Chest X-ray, AP view. Patient: 38 years old, sex F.
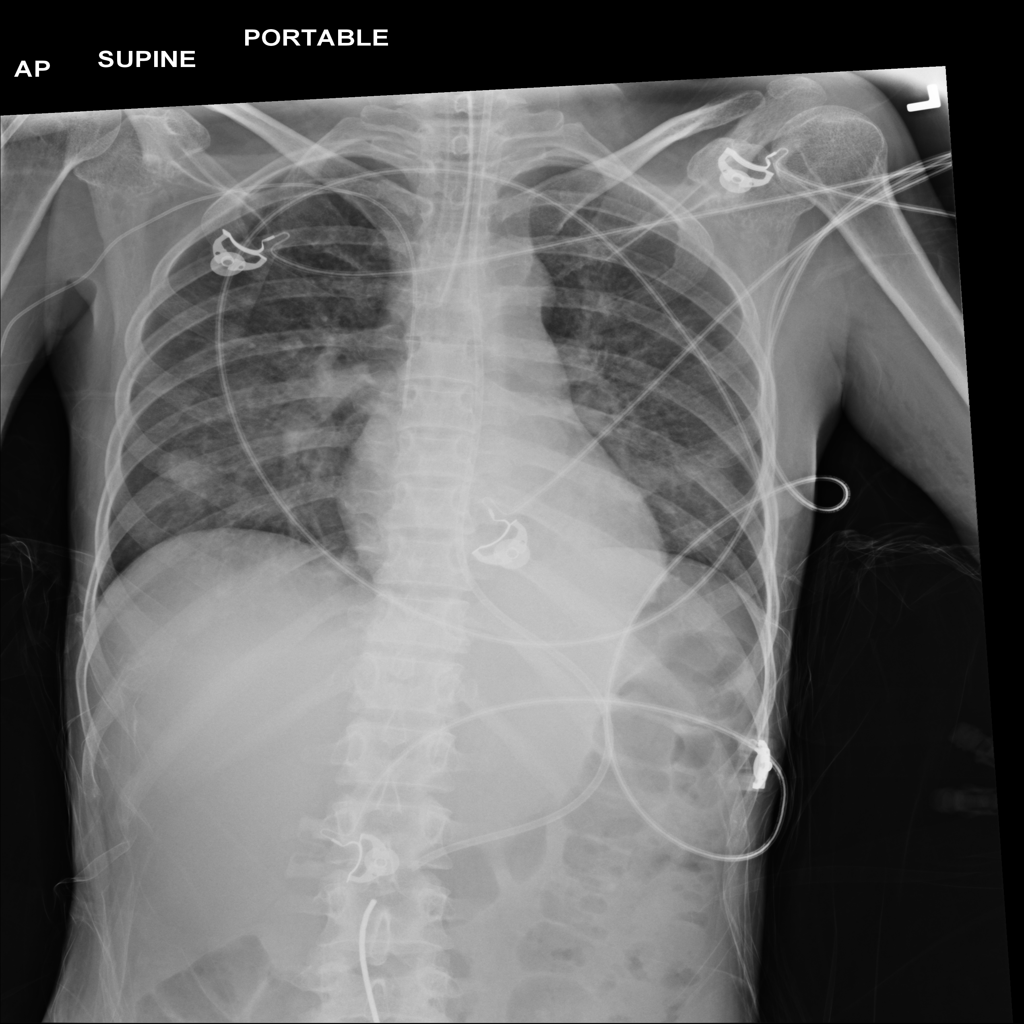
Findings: No Finding